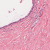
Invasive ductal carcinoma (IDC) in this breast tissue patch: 0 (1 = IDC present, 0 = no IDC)